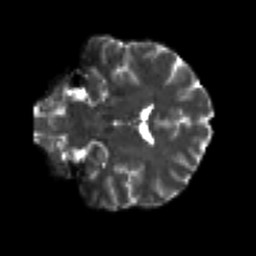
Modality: T2w
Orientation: coronal
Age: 24
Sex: female
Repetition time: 8.4 s
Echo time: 0.09 s